Field crop: tomato
Growth stage: 1
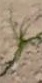
Species: cyperus